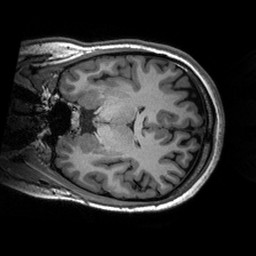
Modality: T1w
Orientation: coronal
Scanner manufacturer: siemens
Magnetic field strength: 3 T
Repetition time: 2.53 s
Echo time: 0.00288 s